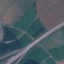
Land use / land cover class: Highway